Question: I am working with Angular/typescript and I am getting live data from base and ordering it in table.
My question is how can I change color of text and add different icon based of what do I get.
I got this
'''
<td>
{{ item.status49 }}
</td>
'''
[In the end, I would like to have something like this][1] but of course as one or another
And I got 4 possible text status so If else will not work for me, I think

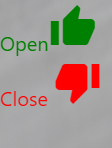
Answer: Use '[class]' and change dynamically:
'''
<p [class]="visible ? 'green' : 'red'">
Start editing to see some magic happen :)
</p>
'''
For Reference
> <URL>